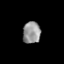
Tissue: prostate
Cell type: Myeloid cells
Senescence score: 0.2988
Nuclear area (px): 378
Mean DAPI intensity: 149.339